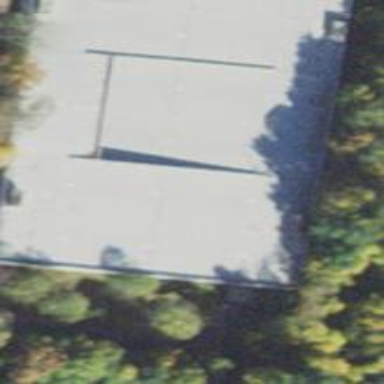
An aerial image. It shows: Garage.